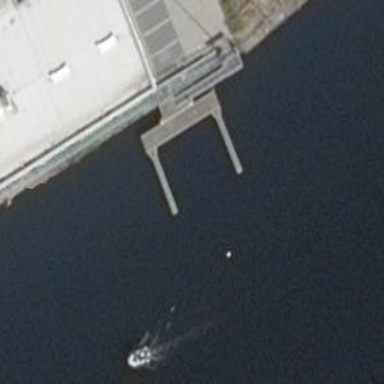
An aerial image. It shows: Man-made pier.